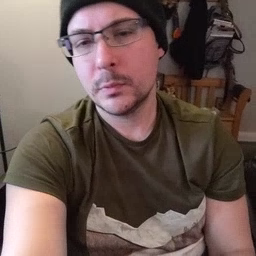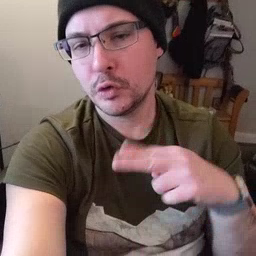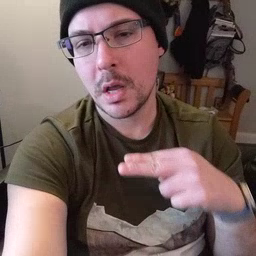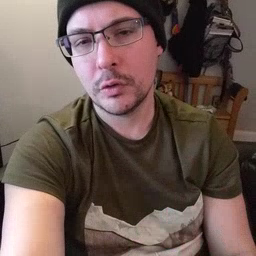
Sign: chair